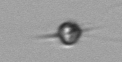
Label: Acanthoica_quattrospina